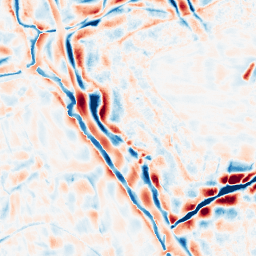
Category: wavelet
Decomposition family: wavelet_biorthogonal
Decomposition parameters: wavelet: bior5.5
level: 4
Upsampling method: quadratic
Upsampling parameters: scale: 2
Upsampling scale: 2